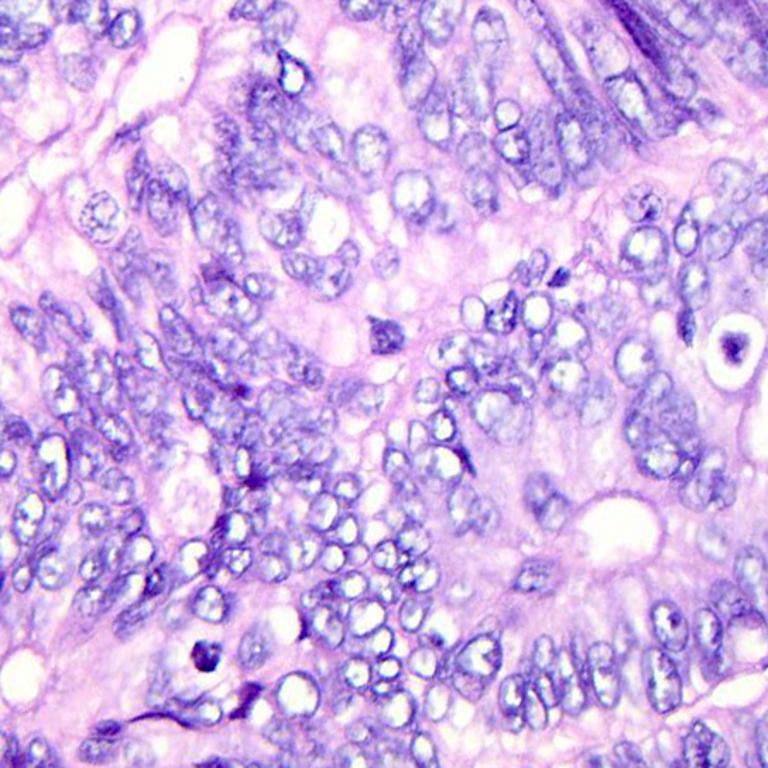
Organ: colon
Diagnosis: adenocarcinomas